九年级 · 度量几何学
(本小题8.0分)

如图, 在线段 $A B$ 上取 $C, D$ 两点.已知 $A B=6 \mathrm{~cm}, A C=1 \mathrm{~cm}$, 且四条线段 $A C, C D, D B, A B$ 是成比例线段, 求线段 $C D$ 的长.

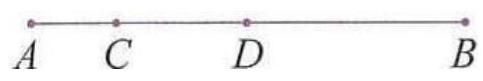
答案:  $2 \mathrm{~cm}$ 或 $3 \mathrm{~cm}$